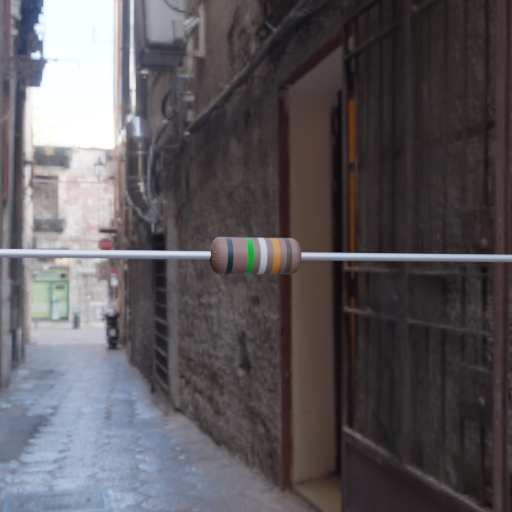
Resistor colour bands (in order): black, green, white, orange, brown